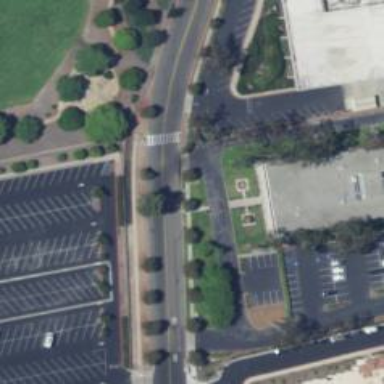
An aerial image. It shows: Unclassified asphalt road with sidewalk on the left.